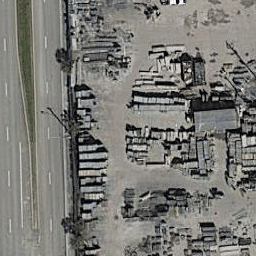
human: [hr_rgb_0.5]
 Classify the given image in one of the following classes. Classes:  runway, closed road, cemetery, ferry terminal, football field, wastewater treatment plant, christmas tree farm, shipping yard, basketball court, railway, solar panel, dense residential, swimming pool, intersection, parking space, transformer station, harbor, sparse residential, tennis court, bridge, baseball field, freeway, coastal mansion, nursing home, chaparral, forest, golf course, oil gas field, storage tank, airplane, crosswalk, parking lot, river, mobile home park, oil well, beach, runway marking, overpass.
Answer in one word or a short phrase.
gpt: transformer station